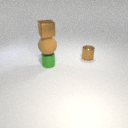
small brown metal cylinder to the right of small green metal cylinder